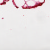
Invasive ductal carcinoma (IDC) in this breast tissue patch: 0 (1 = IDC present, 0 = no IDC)